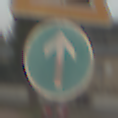
Verkehrszeichen: VorgeschriebeneFahrtrichtungGeradeaus
Zusatzzeichen oben: Arbeitsstelle
Umgebung: Outdoor, Suburban
Tageszeit: MorningAfternoon
Wetter: Overcast
Licht: Natural
Jahreszeit: NotSpecified
Kontrast: LowContrast